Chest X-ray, AP view. Patient: 40 years old, sex M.
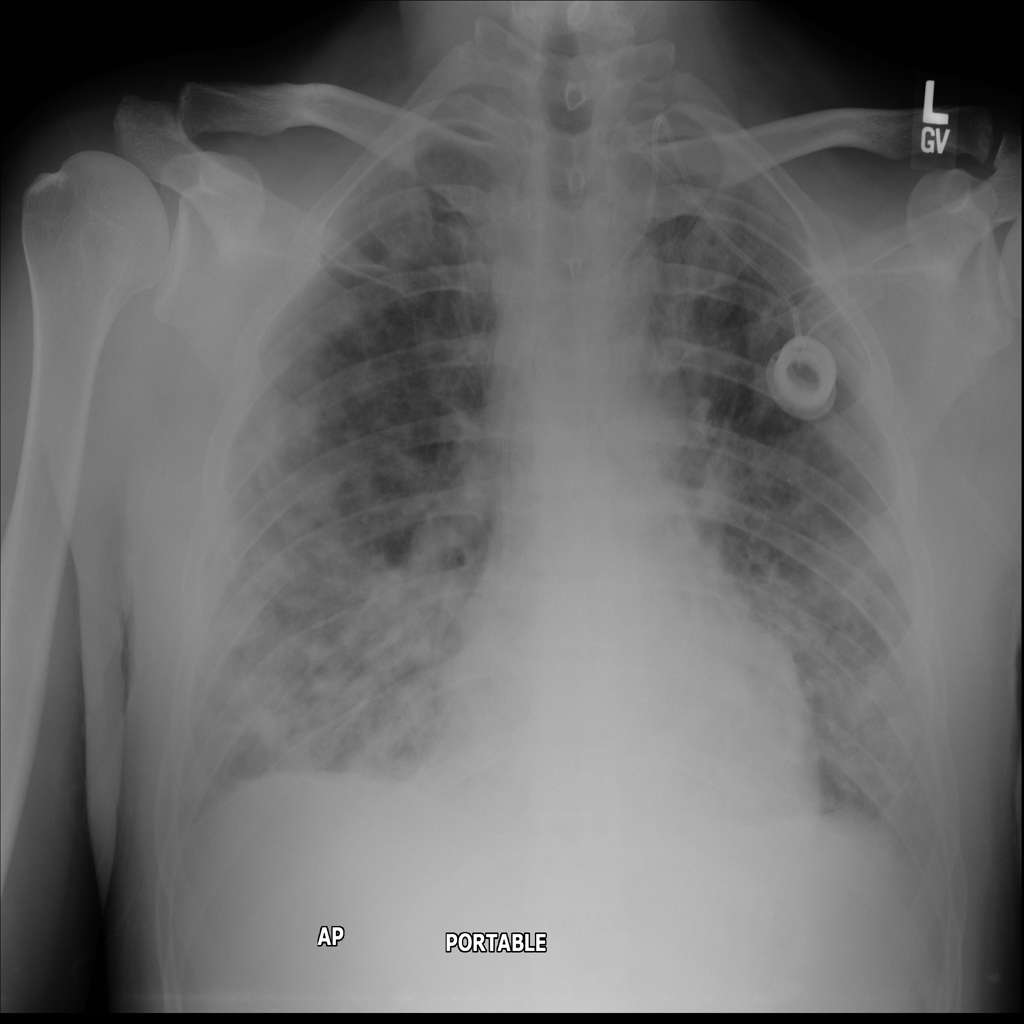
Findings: Effusion, Infiltration